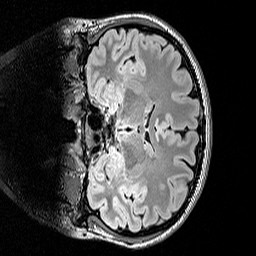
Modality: FLAIR
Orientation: coronal
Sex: female
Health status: ill
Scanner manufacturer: siemens
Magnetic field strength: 3 T
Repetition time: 5 s
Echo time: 0.388 s